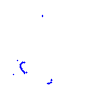
Particle: proton